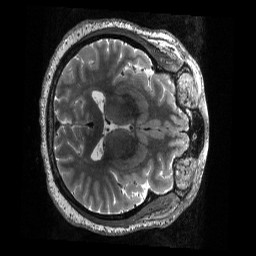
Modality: T2w
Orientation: axial
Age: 48
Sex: male
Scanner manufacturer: siemens
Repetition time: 3.2 s